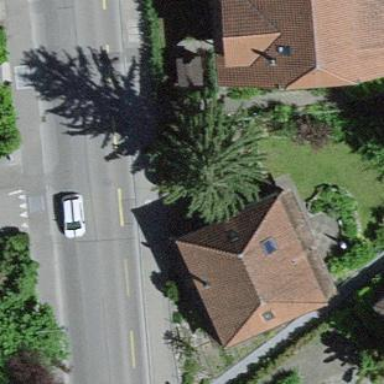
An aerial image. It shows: Detached building with half-hipped roof.